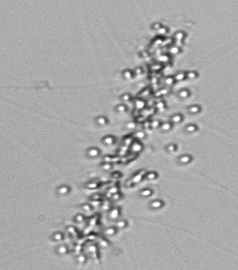
Label: Chaetoceros_didymus_TAG_external_flagellate